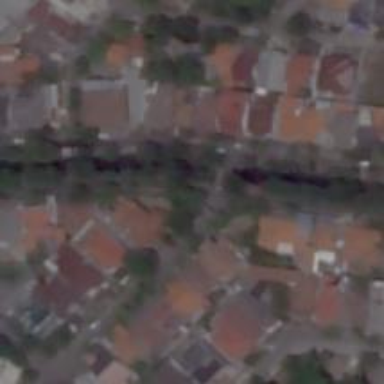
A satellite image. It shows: Residential road.